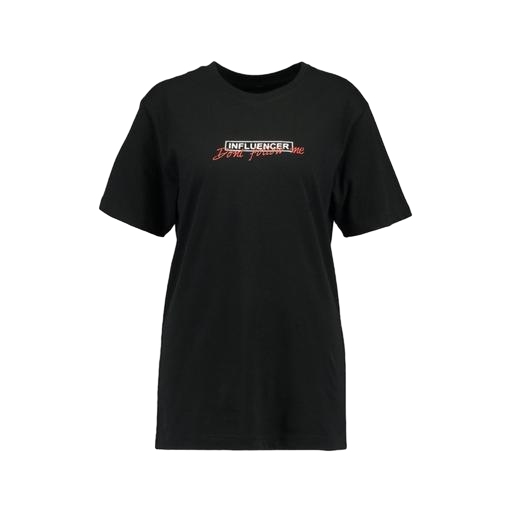
black heartbreaker t-shirt, black woman's tee, black women’s ua t-shirt, white background